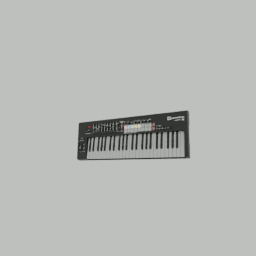
Label: electronics